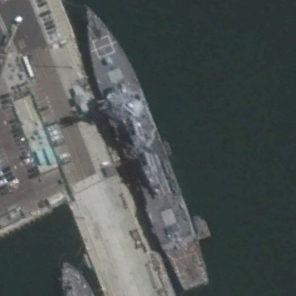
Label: destroyer